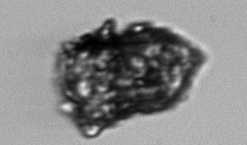
Label: Tintinnopsis